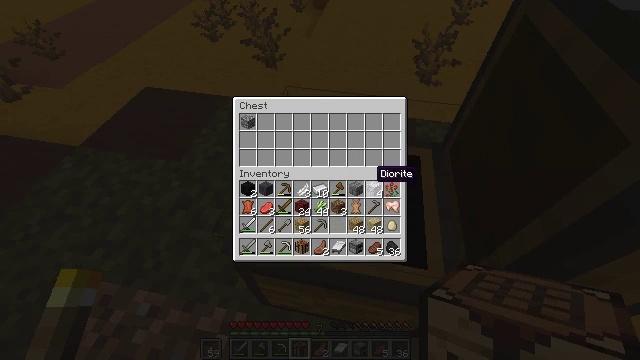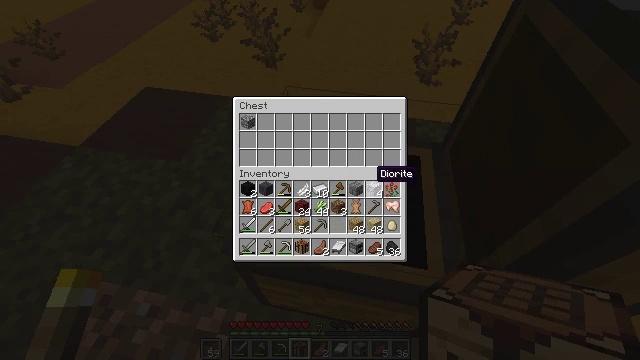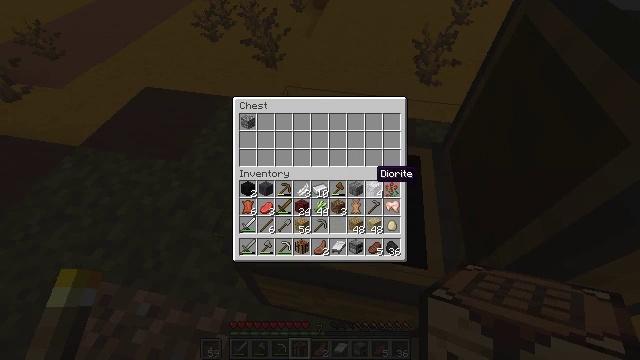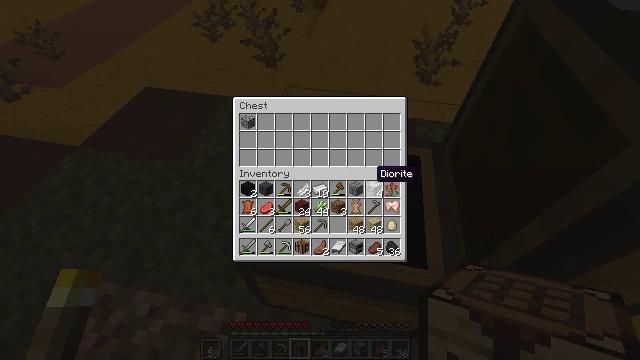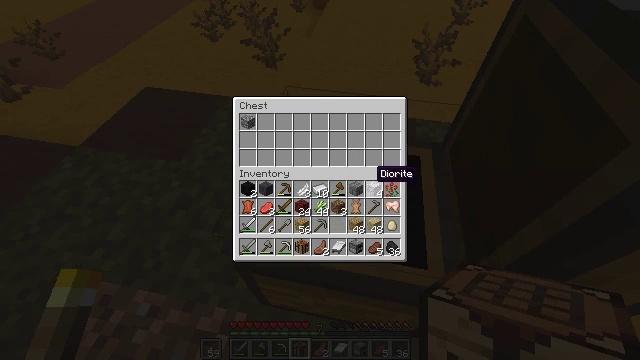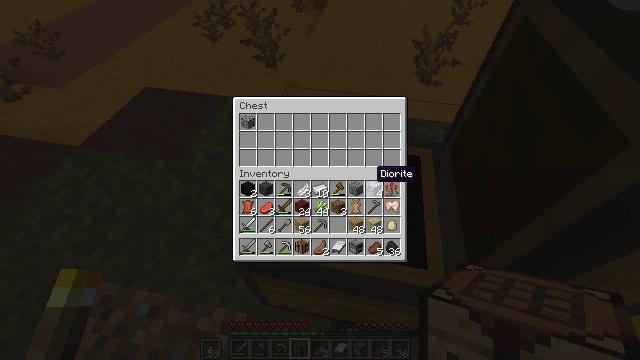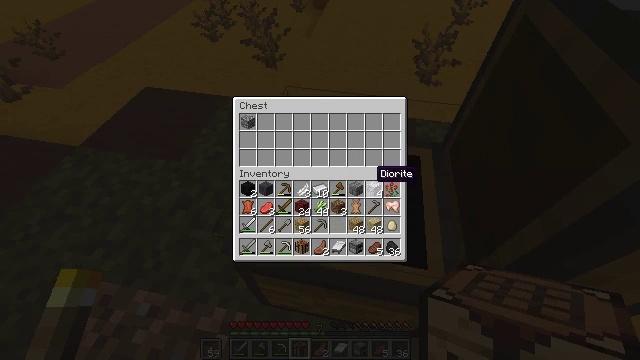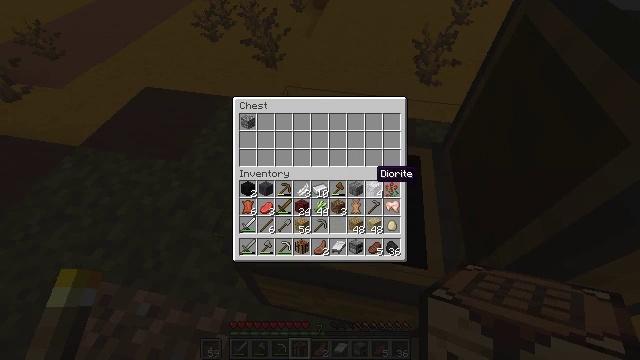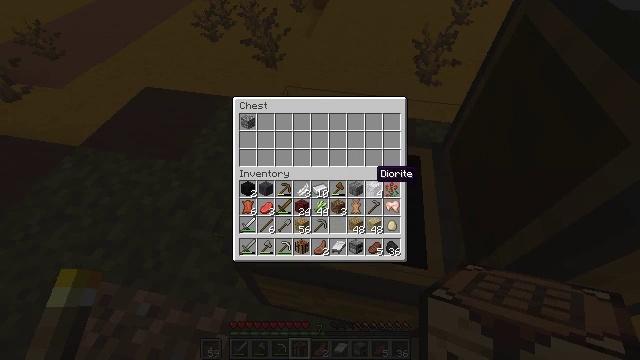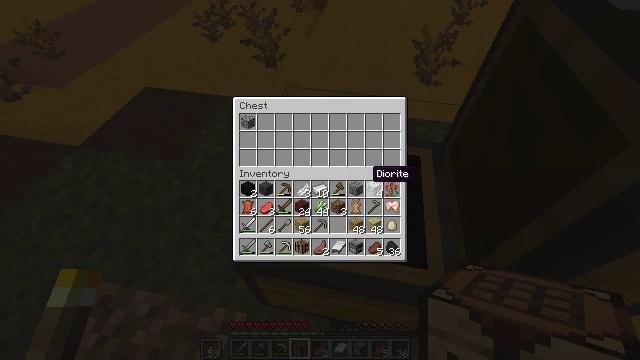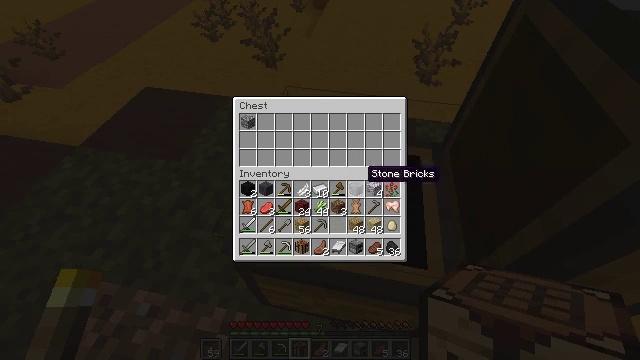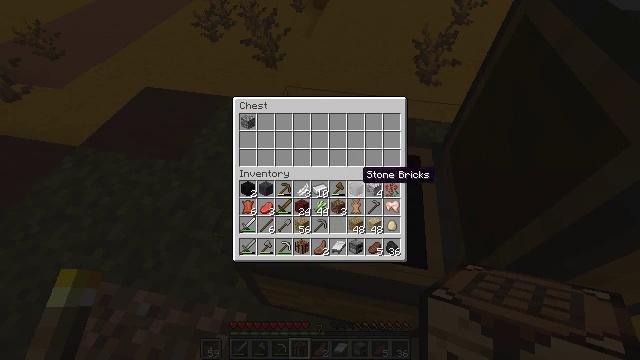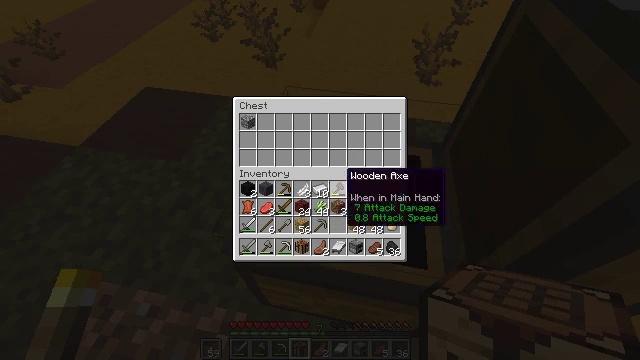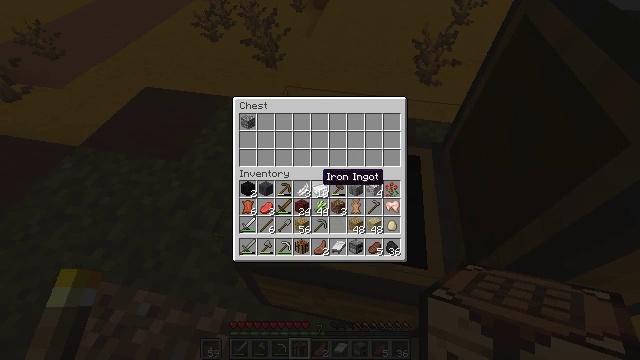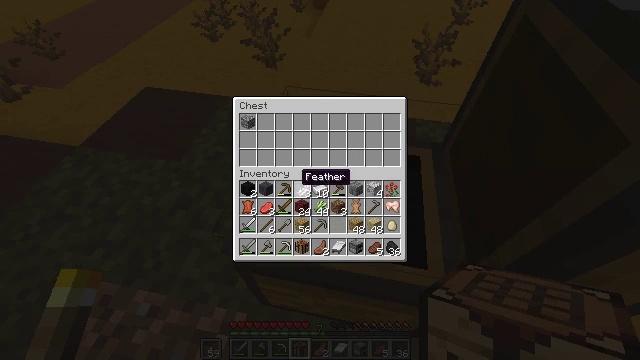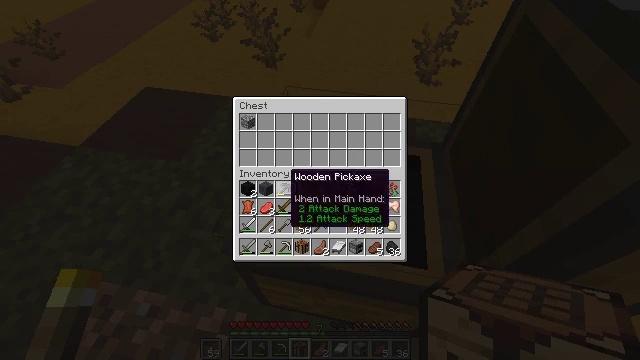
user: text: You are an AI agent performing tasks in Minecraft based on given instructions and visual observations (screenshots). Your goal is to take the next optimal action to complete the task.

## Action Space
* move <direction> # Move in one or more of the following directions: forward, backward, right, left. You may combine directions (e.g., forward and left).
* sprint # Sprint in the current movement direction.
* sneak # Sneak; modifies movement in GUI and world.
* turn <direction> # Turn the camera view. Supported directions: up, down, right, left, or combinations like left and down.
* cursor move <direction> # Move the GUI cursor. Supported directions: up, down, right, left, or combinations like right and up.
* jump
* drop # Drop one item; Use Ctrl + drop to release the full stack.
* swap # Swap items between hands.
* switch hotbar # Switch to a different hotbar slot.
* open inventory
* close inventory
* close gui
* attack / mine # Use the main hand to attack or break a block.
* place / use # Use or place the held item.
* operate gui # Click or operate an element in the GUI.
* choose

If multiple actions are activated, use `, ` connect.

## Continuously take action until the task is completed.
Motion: motion action
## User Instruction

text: Digging brown terracotta from a structure.
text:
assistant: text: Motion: no_op
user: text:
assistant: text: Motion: no_op
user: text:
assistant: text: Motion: no_op
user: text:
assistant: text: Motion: no_op
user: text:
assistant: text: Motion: no_op
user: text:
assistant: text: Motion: no_op
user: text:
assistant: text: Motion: no_op
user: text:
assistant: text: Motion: no_op
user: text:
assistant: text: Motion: no_op
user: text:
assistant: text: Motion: no_op
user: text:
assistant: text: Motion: no_op
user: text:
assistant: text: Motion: no_op
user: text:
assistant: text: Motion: cursor move left
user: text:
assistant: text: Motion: cursor move left
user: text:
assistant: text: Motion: cursor move left
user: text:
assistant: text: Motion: cursor move left
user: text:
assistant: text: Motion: no_op
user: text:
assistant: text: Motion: cursor move left
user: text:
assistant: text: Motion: no_op
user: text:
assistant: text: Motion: no_op
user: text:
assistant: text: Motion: no_op
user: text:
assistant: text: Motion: no_op
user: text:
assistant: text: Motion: no_op
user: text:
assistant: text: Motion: no_op
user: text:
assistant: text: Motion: no_op
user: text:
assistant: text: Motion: no_op
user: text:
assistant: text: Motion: no_op
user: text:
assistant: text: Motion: no_op
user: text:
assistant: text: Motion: no_op
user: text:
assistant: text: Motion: no_op